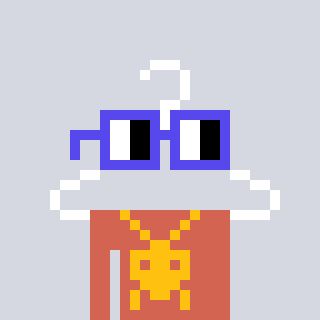
a pixel art character with square blue glasses, a hanger-shaped head and a peachy-colored body on a cool background